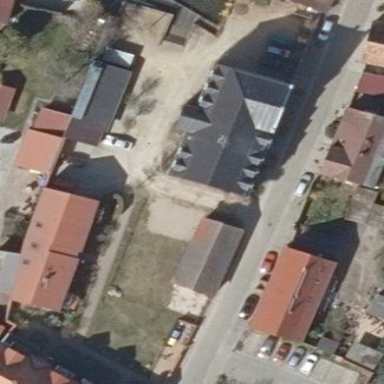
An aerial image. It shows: Simple house.